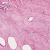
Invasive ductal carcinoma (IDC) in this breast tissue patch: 0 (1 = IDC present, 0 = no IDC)